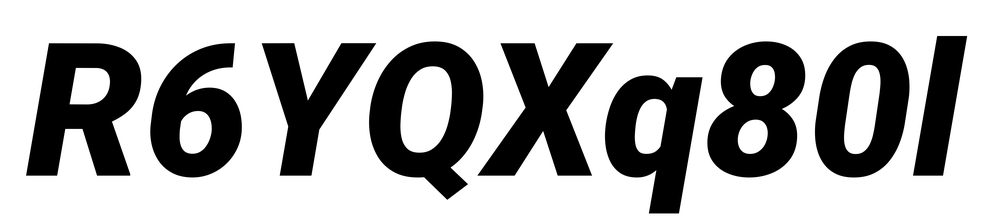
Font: Roboto-Italic_Black_Italic